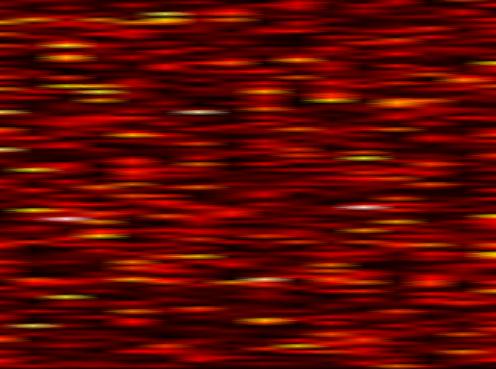
Label: OFDM